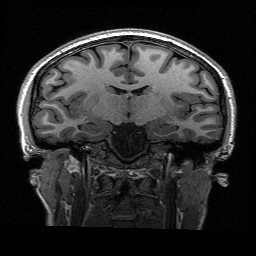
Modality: T1w
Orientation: sagittal